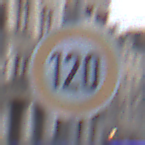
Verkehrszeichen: Geschwindigkeit120
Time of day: SunriseSunset
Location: Outdoor (Urban)
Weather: PartlyCloudy
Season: NotSpecified
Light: Natural